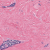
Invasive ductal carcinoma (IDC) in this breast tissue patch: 1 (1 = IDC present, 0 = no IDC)